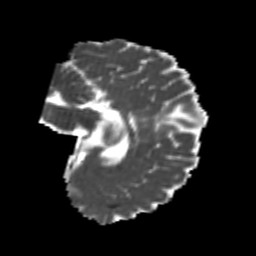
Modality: MD
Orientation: sagittal
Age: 20
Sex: female
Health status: healthy
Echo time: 0.074 s